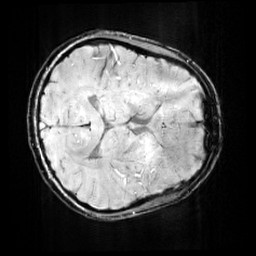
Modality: SWI
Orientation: axial
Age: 14
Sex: female
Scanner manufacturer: siemens
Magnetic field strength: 3 T
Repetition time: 0.027 s
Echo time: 0.02 s